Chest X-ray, PA view. Patient: 53 years old, sex F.
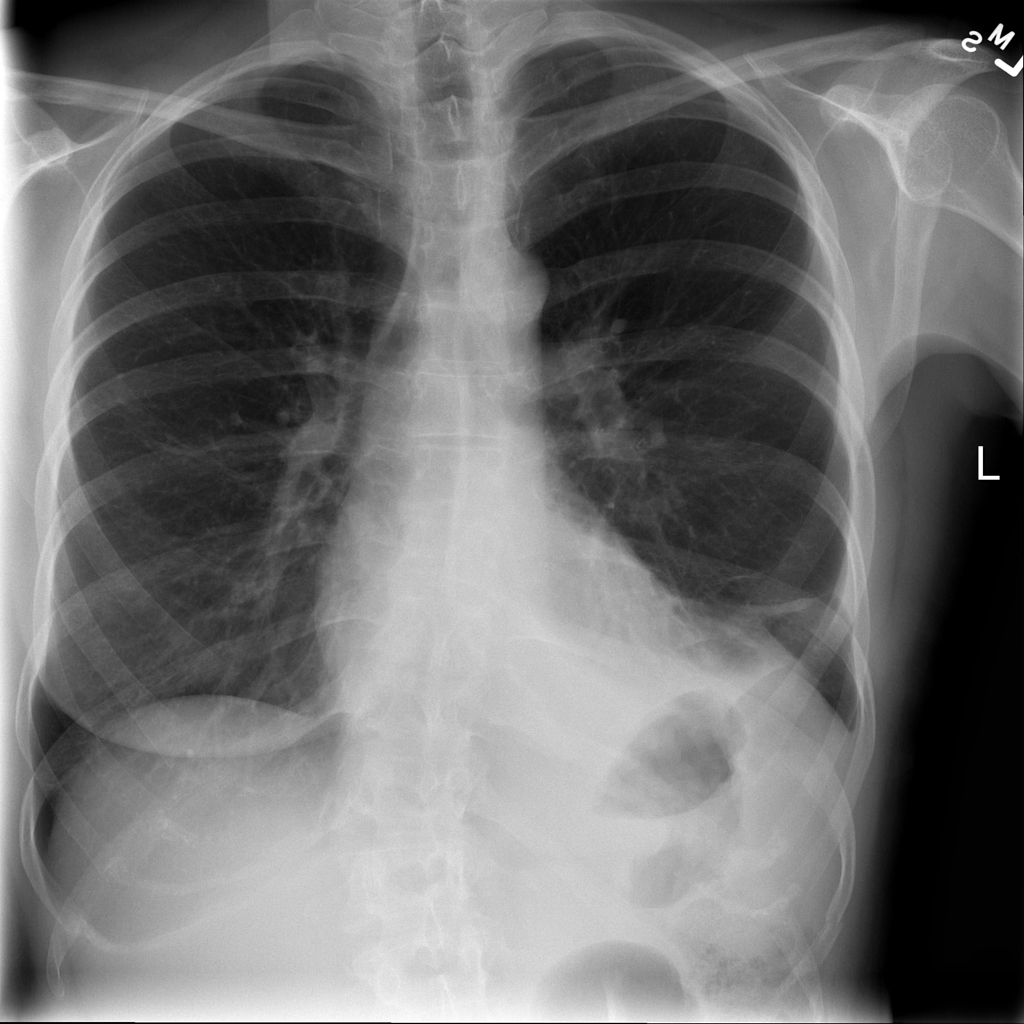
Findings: No Finding